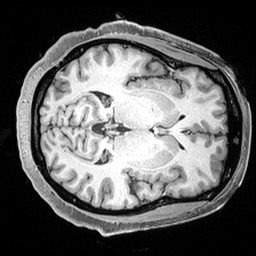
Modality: T1w
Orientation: axial
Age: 46
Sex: female
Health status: healthy
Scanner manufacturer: siemens
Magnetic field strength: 3 T
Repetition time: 2.4 s
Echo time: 0.00217 s